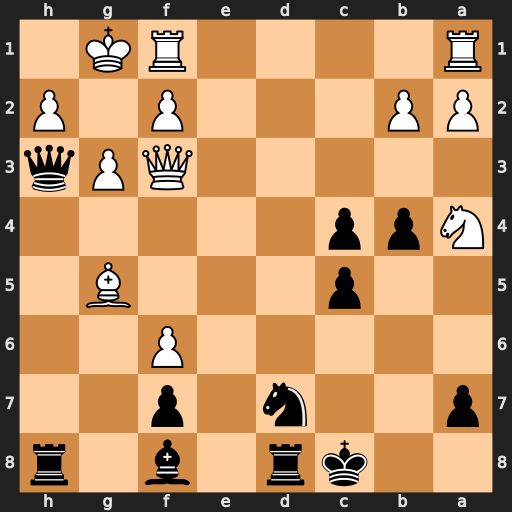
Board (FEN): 2kr1b1r/p2n1p2/5P2/2p3B1/Npp5/5QPq/PP3P1P/R4RK1
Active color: b
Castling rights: -
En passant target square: -
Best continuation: Qxh2#